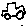
Label: car